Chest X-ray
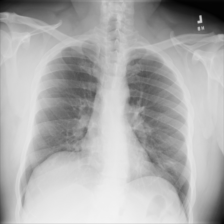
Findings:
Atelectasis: negative
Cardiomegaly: negative
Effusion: negative
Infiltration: negative
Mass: negative
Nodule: negative
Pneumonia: negative
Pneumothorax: negative
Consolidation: negative
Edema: negative
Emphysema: negative
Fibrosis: negative
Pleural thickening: negative
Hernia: negative